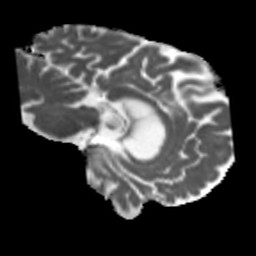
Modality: MD
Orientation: sagittal
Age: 71
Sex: male
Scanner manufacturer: siemens
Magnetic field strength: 3 T
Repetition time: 5.47 s
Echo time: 0.0854 s